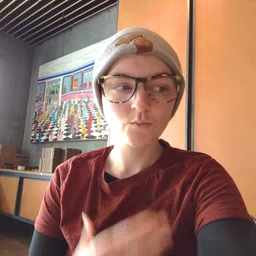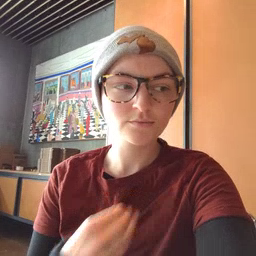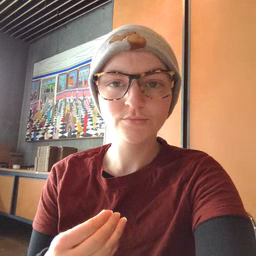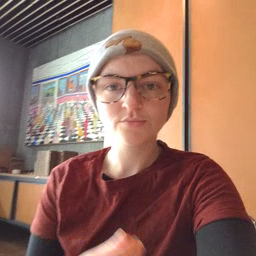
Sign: white